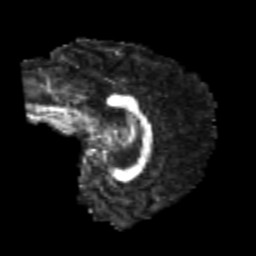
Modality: FA
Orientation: sagittal
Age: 25
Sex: male
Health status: healthy
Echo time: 0.074 s